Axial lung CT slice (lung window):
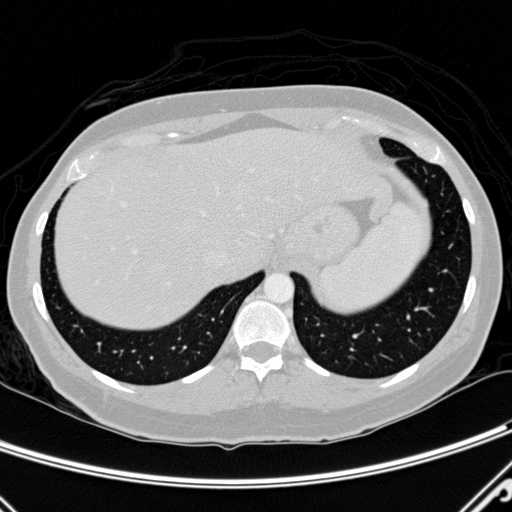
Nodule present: no